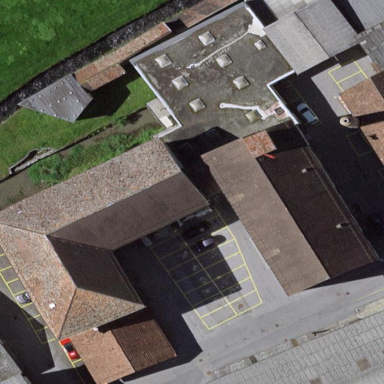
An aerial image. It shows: Industrial building with historical significance.